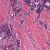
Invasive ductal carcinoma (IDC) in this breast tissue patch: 1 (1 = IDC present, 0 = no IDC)